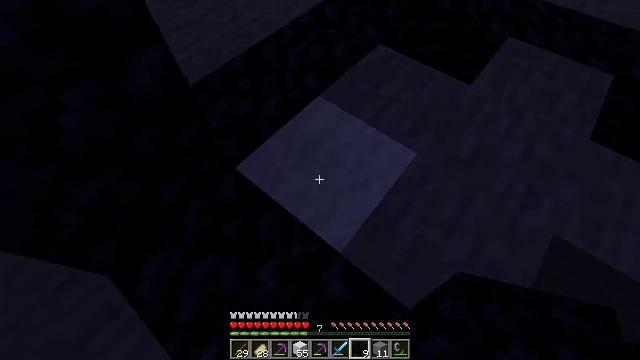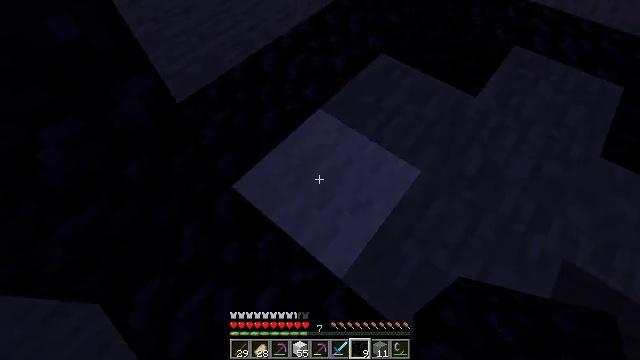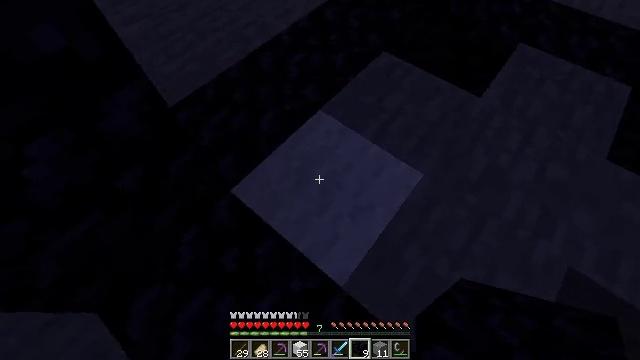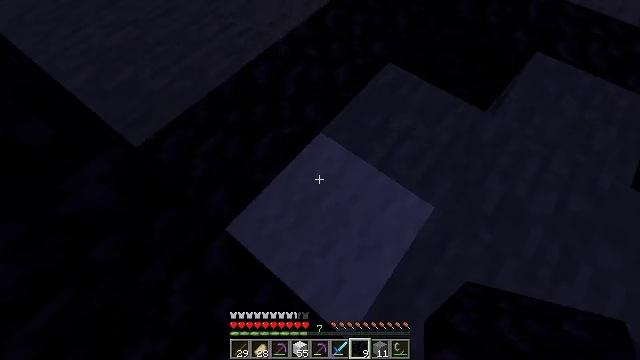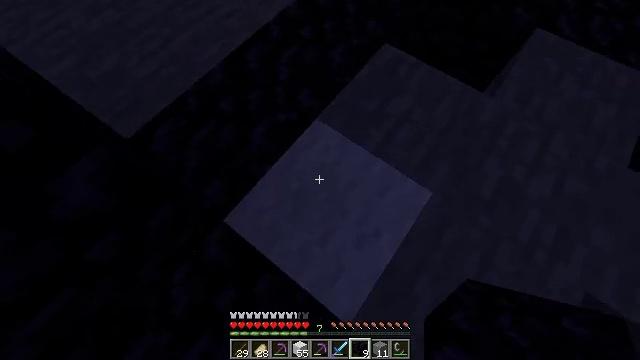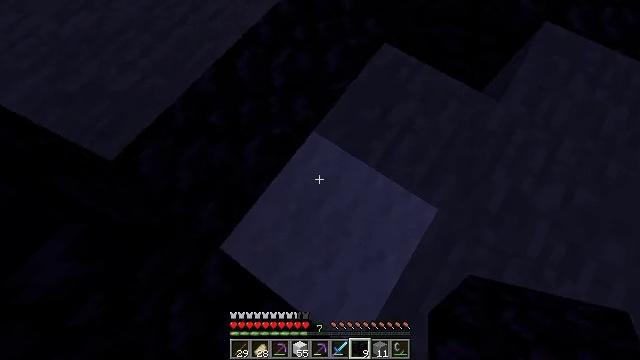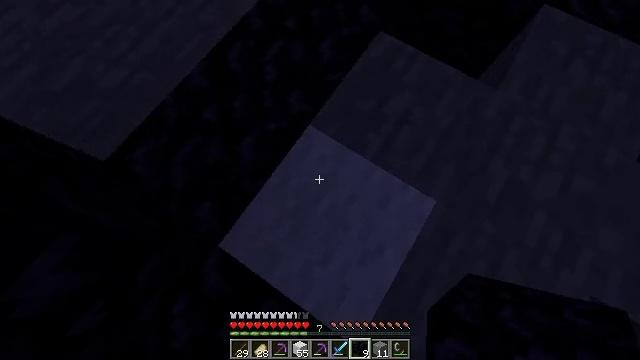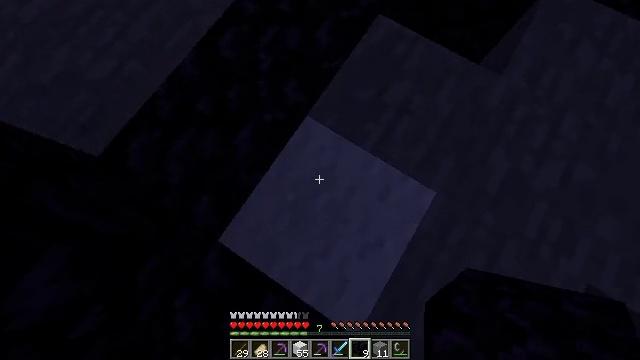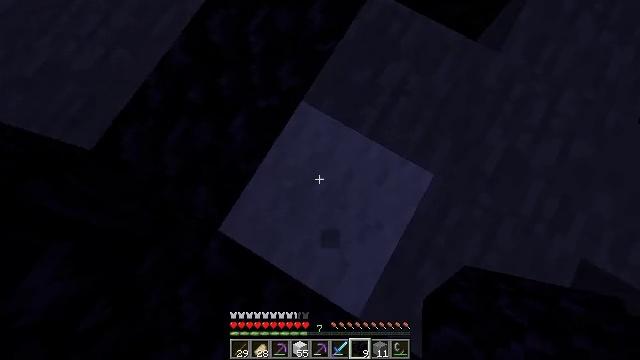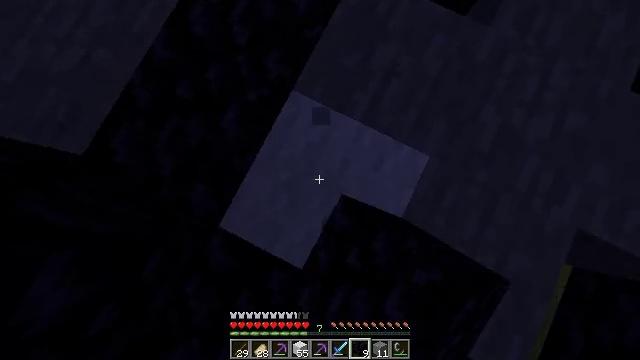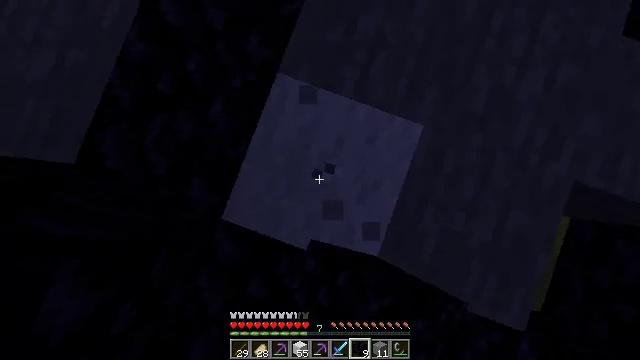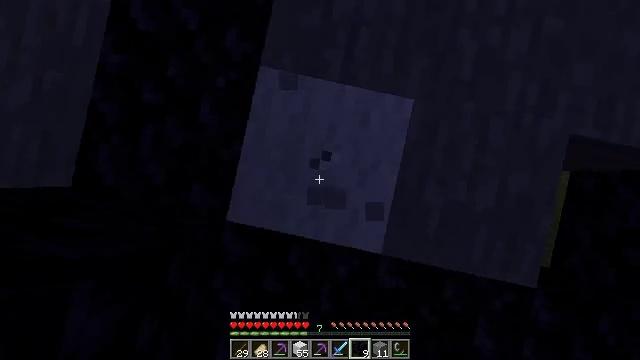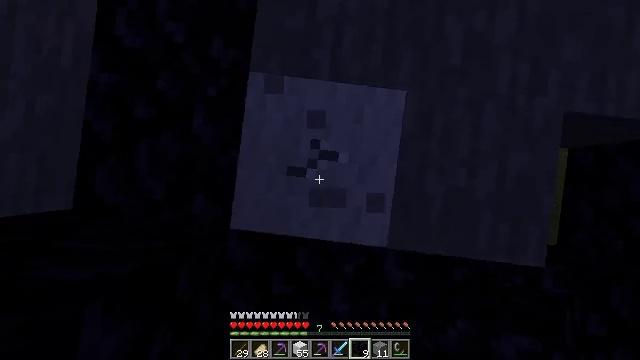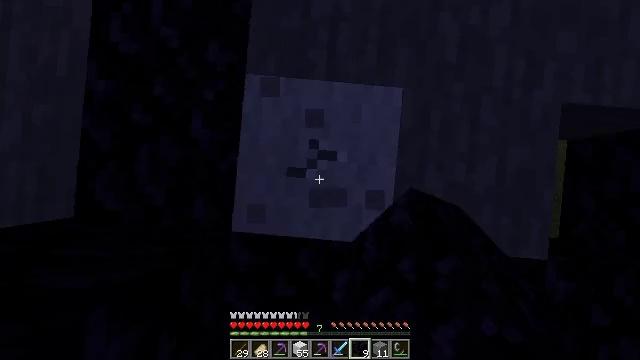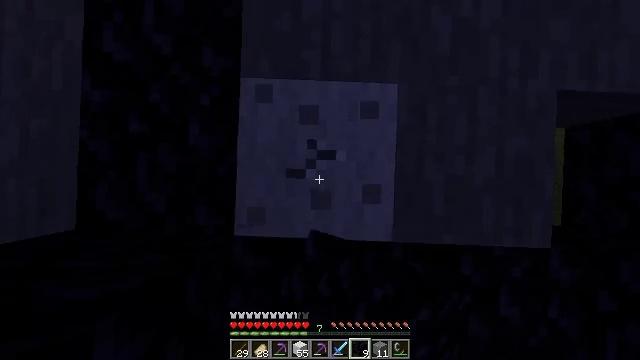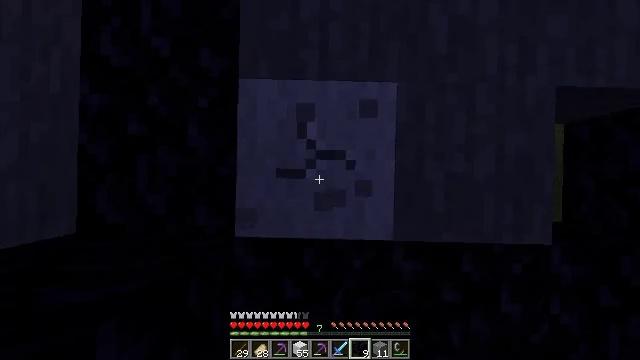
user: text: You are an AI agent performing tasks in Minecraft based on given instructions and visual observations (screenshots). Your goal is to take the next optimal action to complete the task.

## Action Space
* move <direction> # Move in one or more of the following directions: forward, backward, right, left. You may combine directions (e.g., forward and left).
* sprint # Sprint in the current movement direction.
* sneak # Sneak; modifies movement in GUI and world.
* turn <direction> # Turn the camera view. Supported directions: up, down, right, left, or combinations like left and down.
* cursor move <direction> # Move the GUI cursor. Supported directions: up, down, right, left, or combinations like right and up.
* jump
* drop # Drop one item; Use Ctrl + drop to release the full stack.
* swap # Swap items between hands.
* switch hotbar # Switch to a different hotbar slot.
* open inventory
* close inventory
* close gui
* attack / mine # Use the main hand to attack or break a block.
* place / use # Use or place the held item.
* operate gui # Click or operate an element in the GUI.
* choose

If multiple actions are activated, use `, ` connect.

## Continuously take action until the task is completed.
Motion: motion action
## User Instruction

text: Retrieve white wool from a structure.
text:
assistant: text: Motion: move forward
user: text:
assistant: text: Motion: move forward, turn down
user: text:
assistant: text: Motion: move forward, turn down
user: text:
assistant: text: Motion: move forward, turn right and down
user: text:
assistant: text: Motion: turn right and down
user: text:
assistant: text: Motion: turn right and down
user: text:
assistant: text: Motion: turn down
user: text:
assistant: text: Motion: turn right and down, attack / mine
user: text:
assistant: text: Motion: turn right and down, attack / mine
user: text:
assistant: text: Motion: turn right and down, attack / mine
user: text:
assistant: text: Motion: turn right and down, attack / mine
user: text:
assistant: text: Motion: turn right, attack / mine
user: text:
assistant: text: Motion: turn right, attack / mine
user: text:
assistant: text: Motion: turn right, attack / mine
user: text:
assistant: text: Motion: attack / mine
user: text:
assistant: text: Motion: attack / mine
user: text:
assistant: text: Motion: attack / mine
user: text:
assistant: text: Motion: attack / mine
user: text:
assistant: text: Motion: attack / mine
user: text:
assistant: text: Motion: no_op
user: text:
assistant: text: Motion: turn right
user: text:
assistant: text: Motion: turn right
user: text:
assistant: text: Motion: turn right
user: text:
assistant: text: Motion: no_op
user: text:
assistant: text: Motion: no_op
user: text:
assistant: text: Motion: no_op
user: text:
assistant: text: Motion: no_op
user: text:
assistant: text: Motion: no_op
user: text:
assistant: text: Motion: no_op
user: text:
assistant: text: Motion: no_op